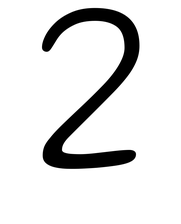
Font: Gluten_ExtraLight